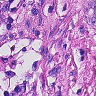
Metastatic tissue present: yes